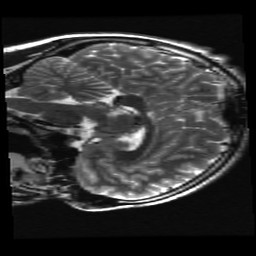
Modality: T2w
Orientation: sagittal
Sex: male
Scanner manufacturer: ge
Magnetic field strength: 3 T
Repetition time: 5 s
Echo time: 0.1005 s